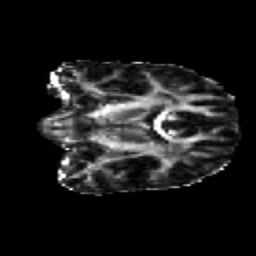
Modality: FA
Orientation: coronal
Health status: healthy
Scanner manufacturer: siemens
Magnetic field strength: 3 T
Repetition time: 12 s
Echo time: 0.092 s